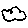
Label: cloud